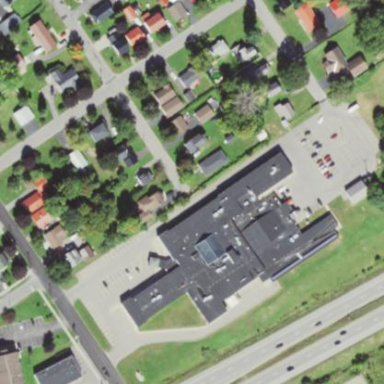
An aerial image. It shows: Nursing home building.